Question: I want to get the KeyEvent number of the Grave Accent(To make no ambiguity, the picture is .
I tried to get it by using but I failed to find it in KeyEvent and hope to get answer from you.
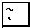
Answer: Technically, there isn't one.
A '~' is (on most keyboards) represented by the + key. This is represented by the 'KeyEvent.VK_BACK_QUOTE' virtual key and the 'InputEvent.SHIFT_DOWN_MASK' modifier